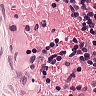
Metastatic tissue present: no